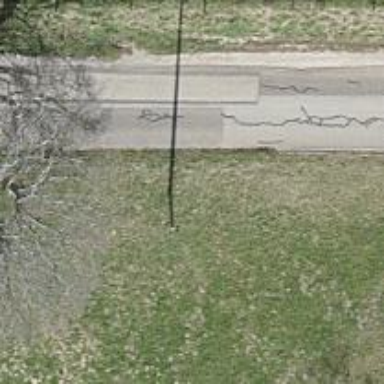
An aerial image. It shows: Power pole.